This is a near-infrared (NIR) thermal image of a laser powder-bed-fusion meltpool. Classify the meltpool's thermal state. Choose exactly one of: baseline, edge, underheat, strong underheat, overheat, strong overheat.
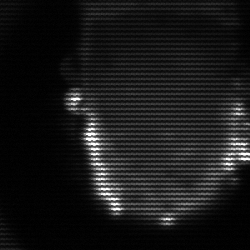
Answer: baseline